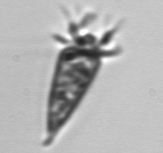
Label: Strombidium_tintinnodes